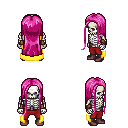
a pixel art fantasy rpg character, male body template, skeleton, yellow cape, red pants, pink extra-long hairstyle, cloth bracers, maroon shoes, four views (front, back, left, right), 2x2 character sprite sheet, small pixel art, hard edges, no anti-aliasing